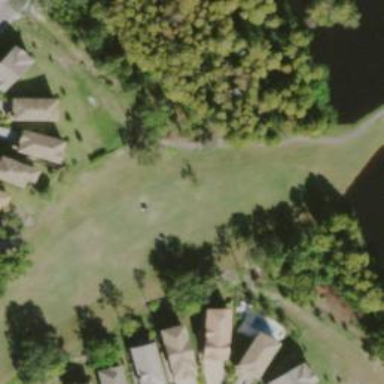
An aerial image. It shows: View of golf hole.